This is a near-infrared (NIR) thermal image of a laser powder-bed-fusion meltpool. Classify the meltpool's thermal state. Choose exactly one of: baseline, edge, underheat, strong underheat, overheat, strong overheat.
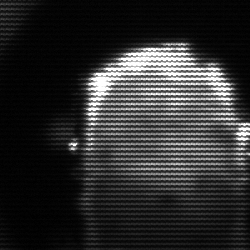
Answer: baseline